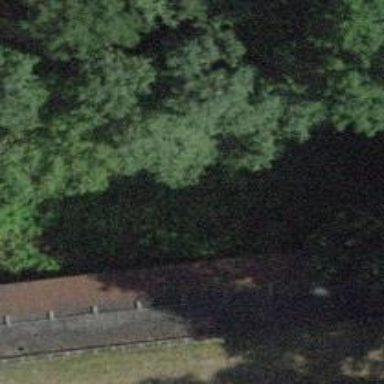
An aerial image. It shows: Retaining wall.